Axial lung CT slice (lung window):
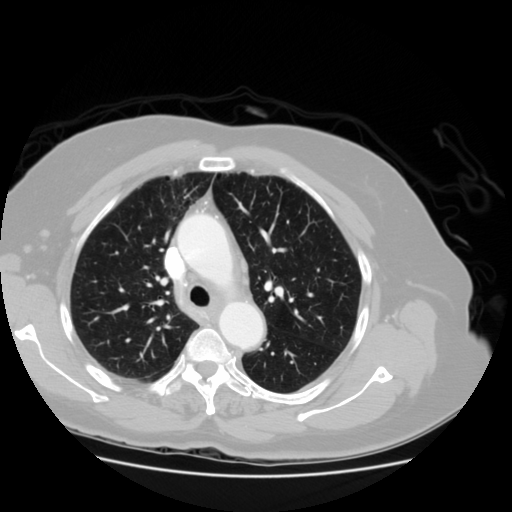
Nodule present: no